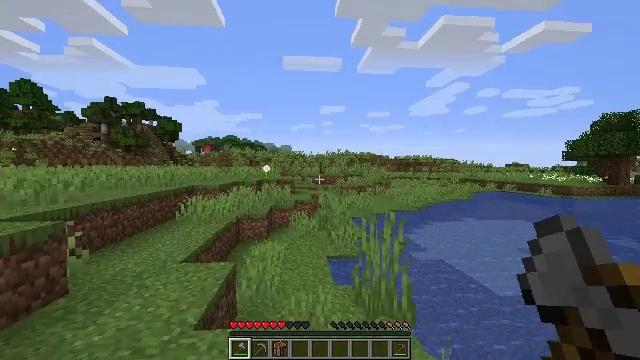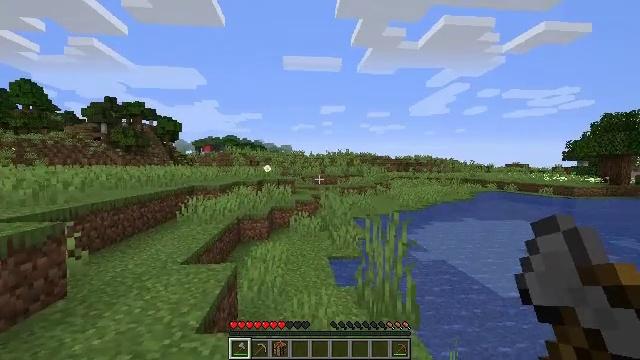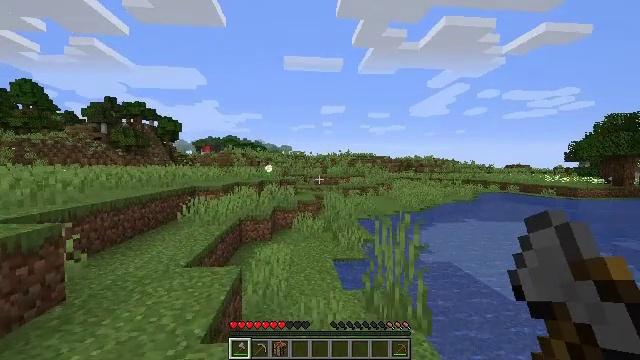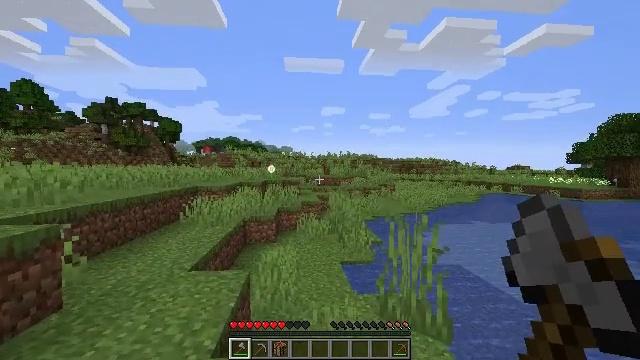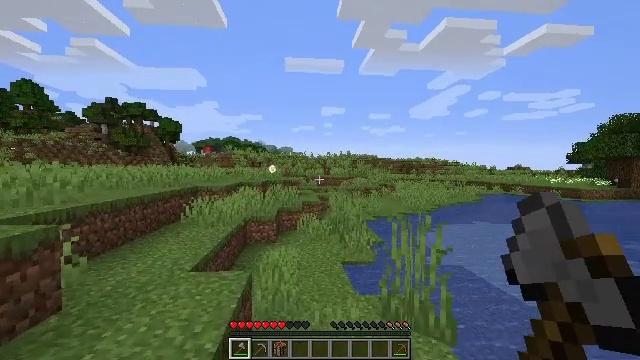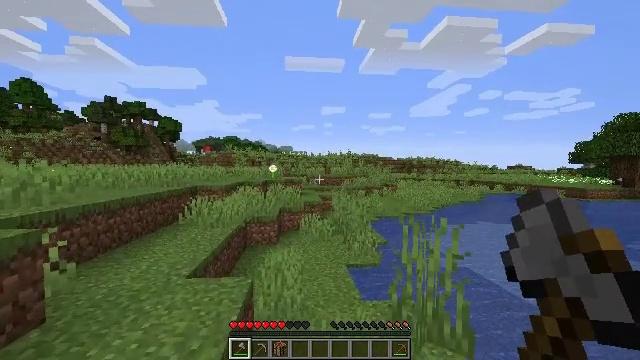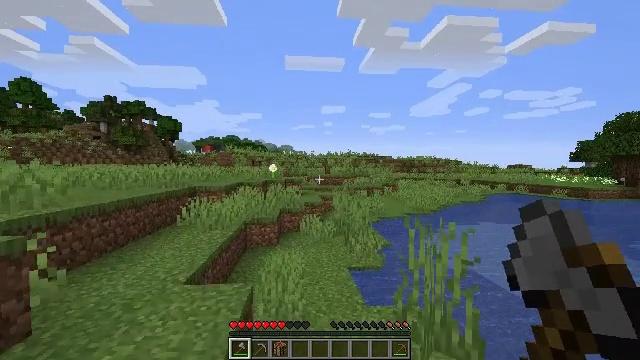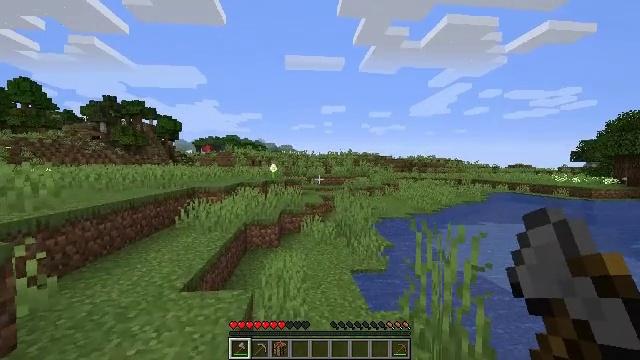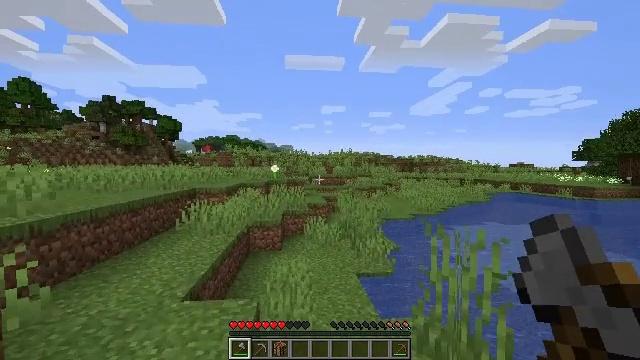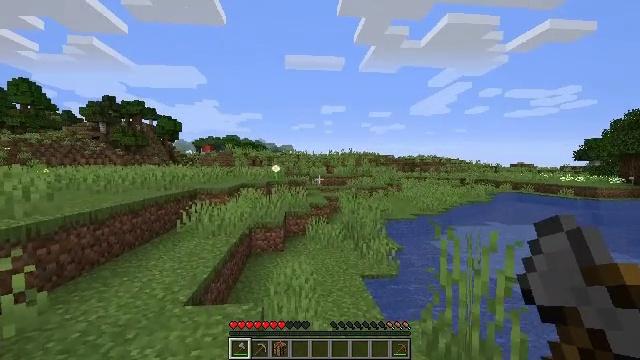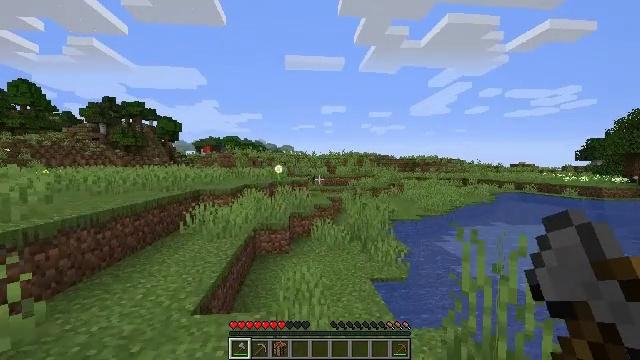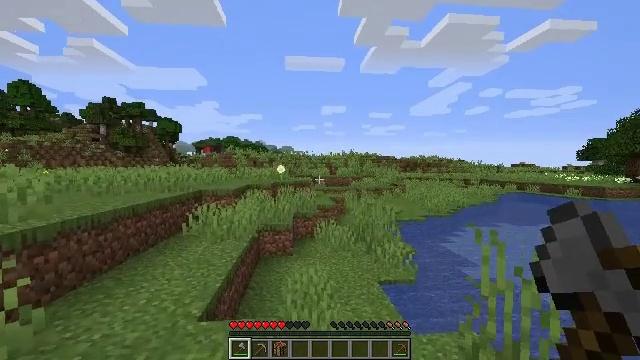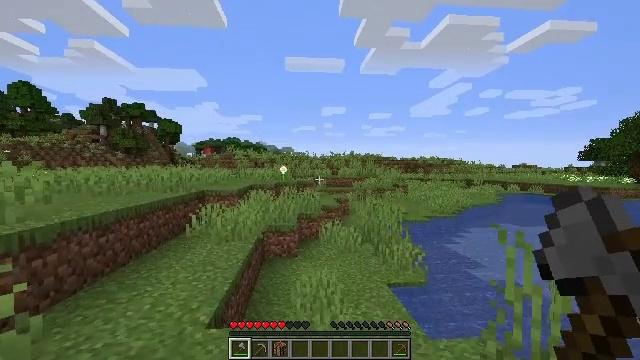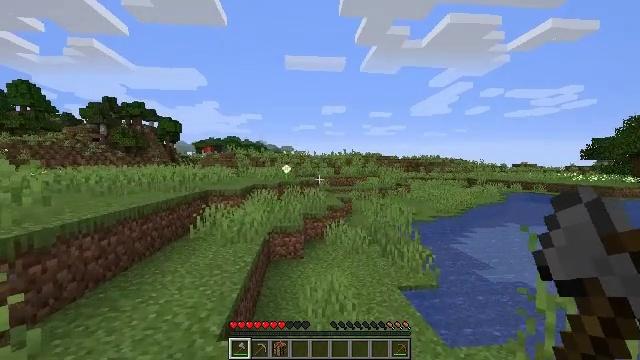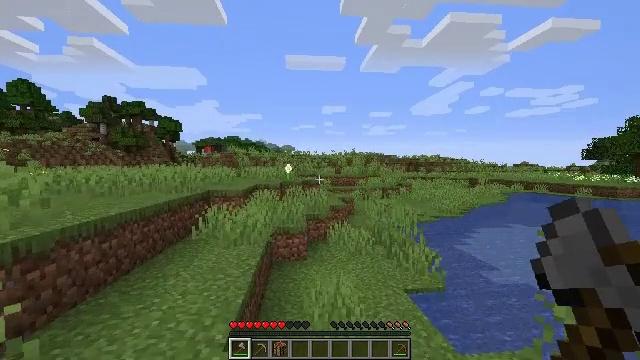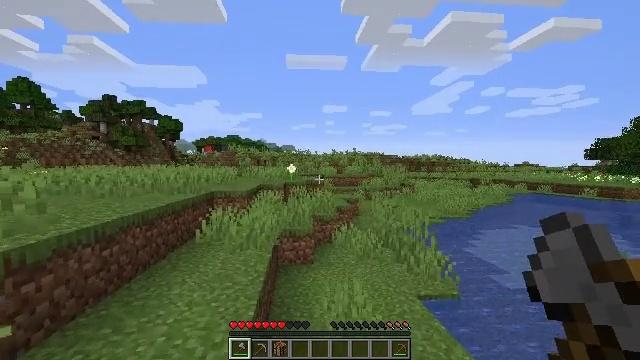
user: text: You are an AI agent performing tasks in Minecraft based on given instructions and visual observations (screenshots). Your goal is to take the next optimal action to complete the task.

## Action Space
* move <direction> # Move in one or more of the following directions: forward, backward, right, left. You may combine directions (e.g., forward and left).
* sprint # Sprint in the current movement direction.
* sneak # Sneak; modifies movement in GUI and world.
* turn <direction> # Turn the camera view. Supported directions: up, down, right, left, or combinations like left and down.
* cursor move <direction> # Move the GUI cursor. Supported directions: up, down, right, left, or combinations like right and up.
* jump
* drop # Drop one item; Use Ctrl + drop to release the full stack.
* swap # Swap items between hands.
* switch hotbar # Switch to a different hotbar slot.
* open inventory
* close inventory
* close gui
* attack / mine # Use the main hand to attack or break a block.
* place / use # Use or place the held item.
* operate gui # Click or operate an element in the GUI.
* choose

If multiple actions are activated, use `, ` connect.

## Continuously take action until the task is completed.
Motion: motion action
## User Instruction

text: Collect seagrass by hand or tool.
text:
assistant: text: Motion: move forward and move left
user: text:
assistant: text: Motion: move forward and move left
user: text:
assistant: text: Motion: move forward and move left
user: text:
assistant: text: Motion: move forward
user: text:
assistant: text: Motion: move forward
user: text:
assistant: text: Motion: move forward
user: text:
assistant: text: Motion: move forward and move left
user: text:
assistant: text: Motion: move forward and move left
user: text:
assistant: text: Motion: move forward and move left
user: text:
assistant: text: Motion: move forward and move left
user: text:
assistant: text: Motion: move forward and move left
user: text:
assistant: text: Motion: move forward and move left
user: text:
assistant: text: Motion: move forward and move left
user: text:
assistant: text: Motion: move forward and move left
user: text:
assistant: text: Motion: move forward and move left
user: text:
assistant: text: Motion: move forward and move left
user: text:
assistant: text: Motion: move forward and move left
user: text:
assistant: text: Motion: move forward and move left
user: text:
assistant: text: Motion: move forward and move left
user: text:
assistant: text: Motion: move forward and move left
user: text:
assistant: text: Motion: move forward
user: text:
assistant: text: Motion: move forward
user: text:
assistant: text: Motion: move forward
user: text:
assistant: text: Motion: move forward
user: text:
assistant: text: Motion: move forward
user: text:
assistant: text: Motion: move forward
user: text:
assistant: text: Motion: move forward
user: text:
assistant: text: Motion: move forward
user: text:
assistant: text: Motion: move forward
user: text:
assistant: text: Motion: move forward